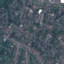
Land use / land cover: Residential